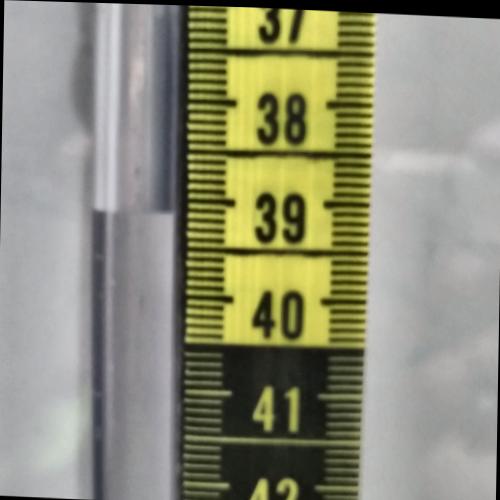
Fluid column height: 39.2 cm